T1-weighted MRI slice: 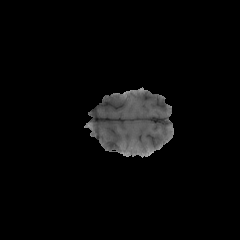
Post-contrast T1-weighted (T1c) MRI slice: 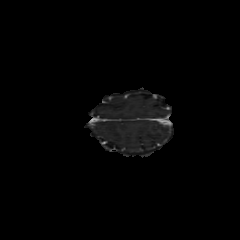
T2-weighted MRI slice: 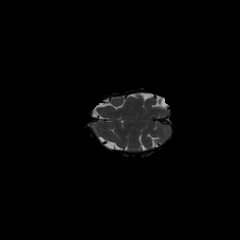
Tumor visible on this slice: no